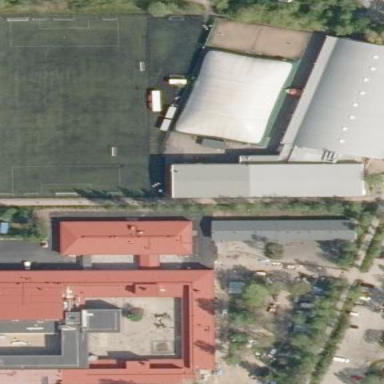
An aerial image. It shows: School.